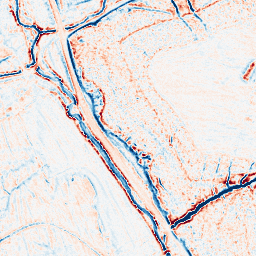
Category: edge_preserving
Decomposition family: bilateral
Decomposition parameters: d: 9
sigma_color: 150
sigma_space: 25
Upsampling method: quadratic
Upsampling parameters: scale: 4
Upsampling scale: 4